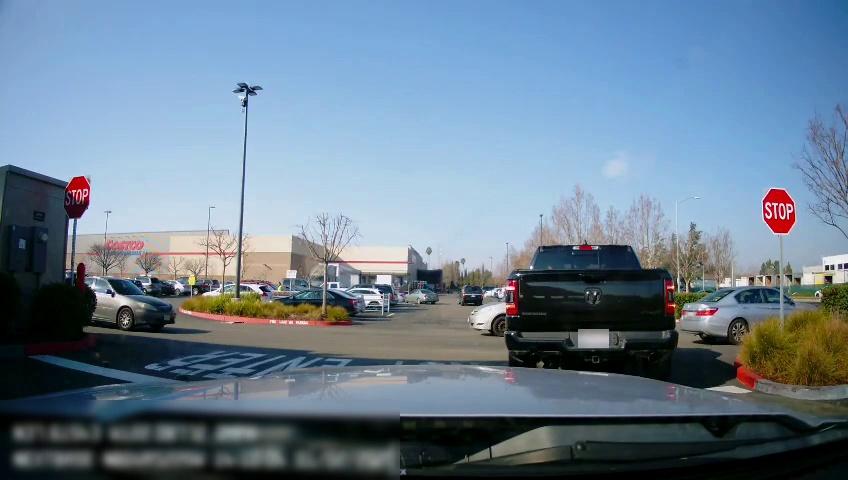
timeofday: Day
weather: Sunny
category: Drivable Space
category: Vehicles | Truck
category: Vehicles | Car
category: Vehicles | Car
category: Vehicles | Car
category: Vehicles | SUV
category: Vehicles | SUV
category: Vehicles | SUV
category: Vehicles | Car
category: Vehicles | Car
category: Vehicles | Car
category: Vehicles | Car
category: Vehicles | SUV
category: Vehicles | Truck
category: Vehicles | Truck
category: Vehicles | SUV
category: Vehicles | SUV
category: Vehicles | Car
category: Vehicles | Car
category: Traffic | Signs
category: Traffic | Signs
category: Traffic | Signs